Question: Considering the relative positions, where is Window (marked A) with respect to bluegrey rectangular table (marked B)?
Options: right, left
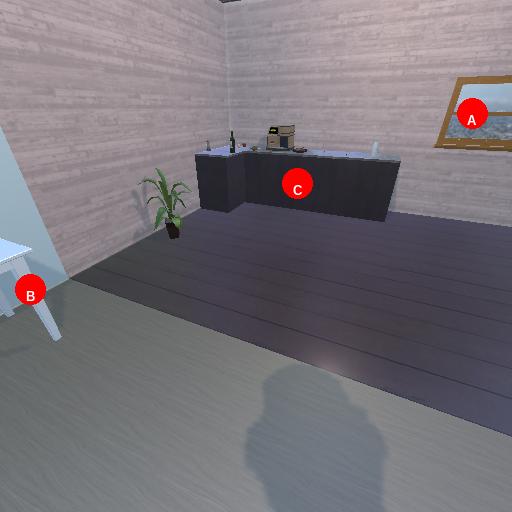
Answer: right